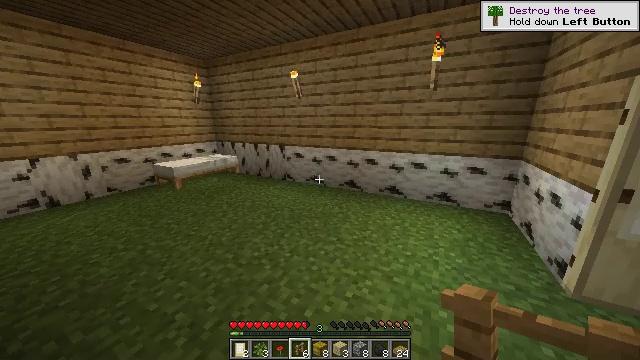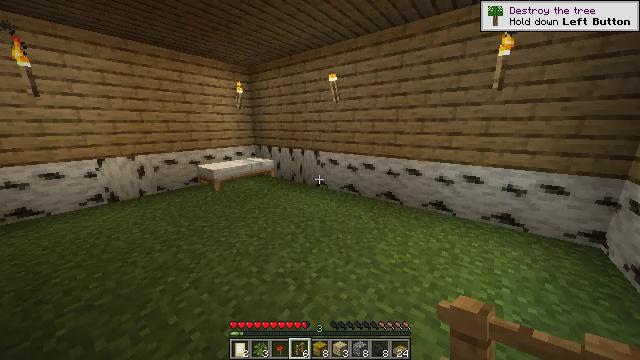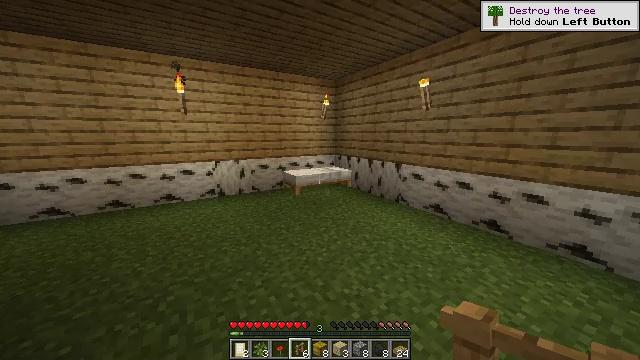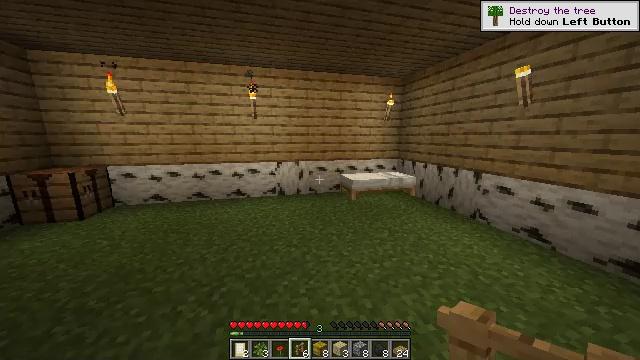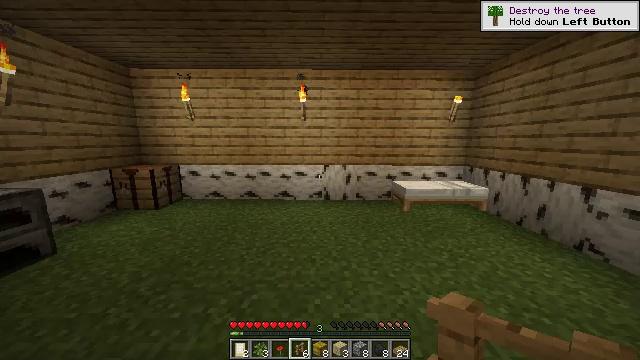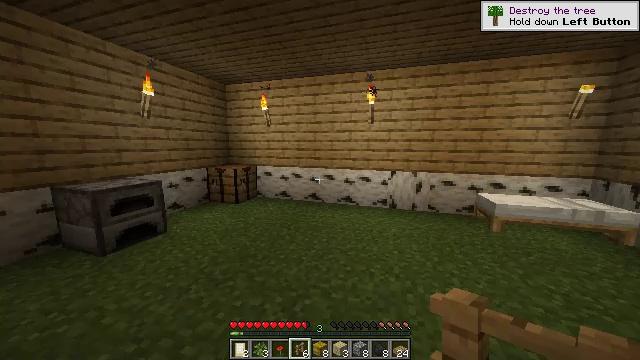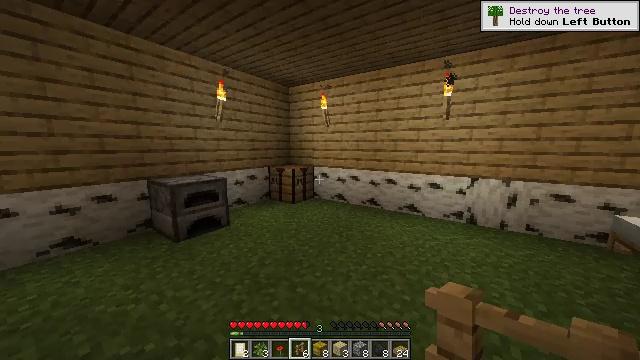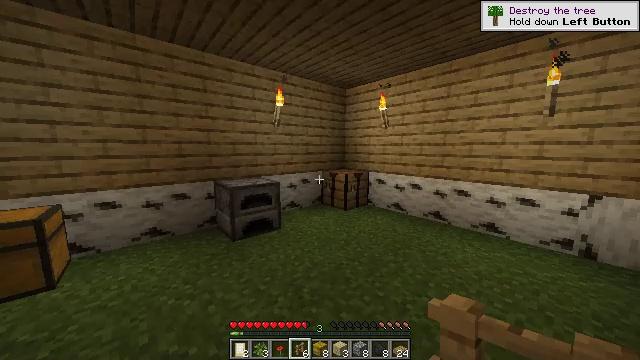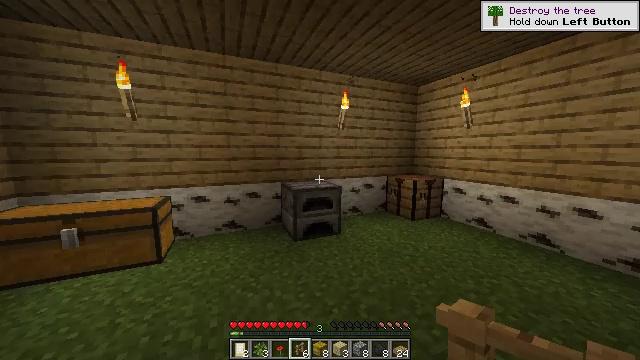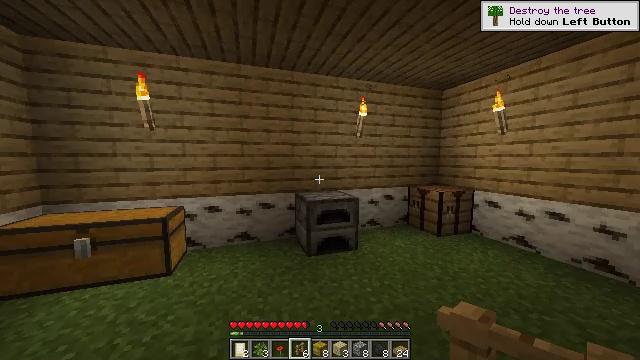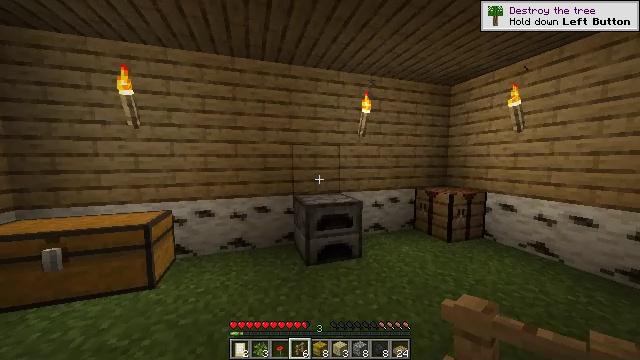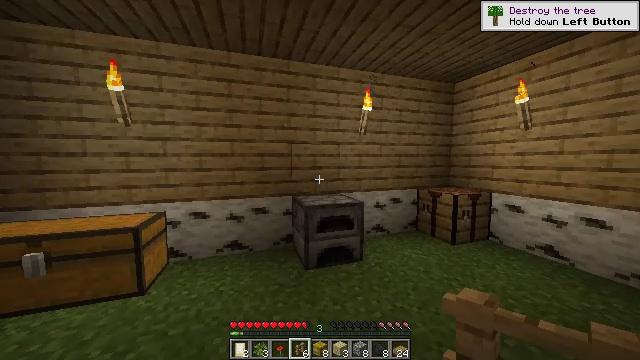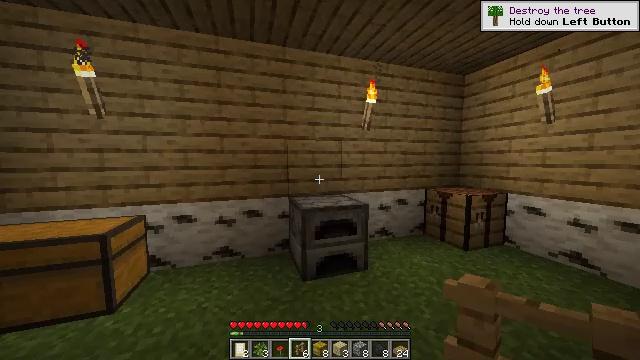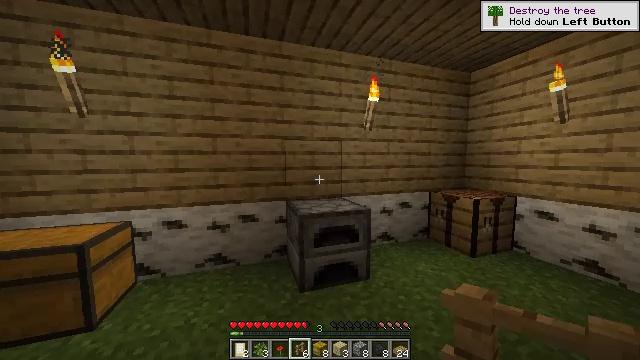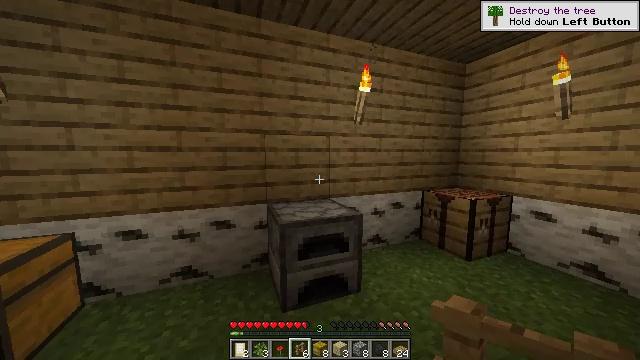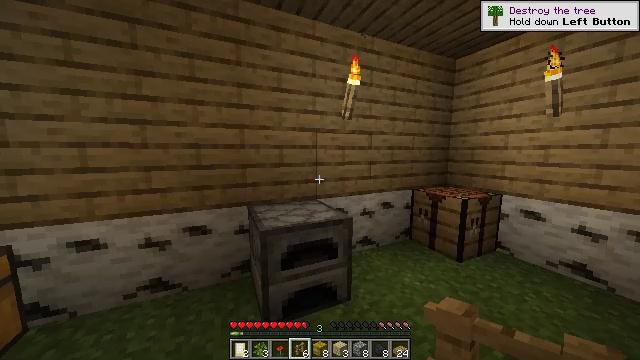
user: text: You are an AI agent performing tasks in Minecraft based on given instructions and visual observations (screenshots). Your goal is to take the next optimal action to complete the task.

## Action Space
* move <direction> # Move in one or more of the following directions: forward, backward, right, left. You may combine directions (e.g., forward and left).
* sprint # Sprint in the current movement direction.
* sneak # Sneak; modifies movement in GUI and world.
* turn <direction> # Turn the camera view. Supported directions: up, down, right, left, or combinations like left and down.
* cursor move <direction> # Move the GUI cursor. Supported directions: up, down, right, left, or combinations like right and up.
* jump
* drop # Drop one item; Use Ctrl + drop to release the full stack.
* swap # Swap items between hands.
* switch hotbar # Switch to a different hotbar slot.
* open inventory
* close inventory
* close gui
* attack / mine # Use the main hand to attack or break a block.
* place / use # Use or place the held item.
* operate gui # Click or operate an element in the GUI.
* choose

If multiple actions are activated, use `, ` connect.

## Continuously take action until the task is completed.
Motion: motion action
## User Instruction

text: Craft the birch fence gate with birch wood materials.
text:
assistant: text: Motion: move forward, sprint, turn left and up
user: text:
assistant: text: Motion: move forward, sprint, turn left and up
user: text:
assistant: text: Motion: move forward, sprint, turn left
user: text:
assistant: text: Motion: move forward, sprint, turn left
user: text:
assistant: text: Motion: move forward, sprint, turn left and up
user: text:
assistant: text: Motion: move forward, sprint, turn left
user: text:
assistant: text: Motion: move forward, sprint, turn left
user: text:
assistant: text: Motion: move forward, sprint, turn left
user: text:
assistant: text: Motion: move forward, sprint, turn left and up
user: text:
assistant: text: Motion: move forward, sprint
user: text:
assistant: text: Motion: move forward, sprint
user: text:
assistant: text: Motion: move forward, sprint
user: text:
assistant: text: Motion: move forward, sprint
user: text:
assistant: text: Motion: move forward, sprint, turn right and down
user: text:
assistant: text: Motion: move forward, sprint, turn right
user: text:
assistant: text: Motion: move forward, sprint, turn left and down
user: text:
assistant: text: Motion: move forward, sprint, turn left and down
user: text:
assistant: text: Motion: move forward, sprint, turn left and down
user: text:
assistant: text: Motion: move forward, sprint, turn left and down
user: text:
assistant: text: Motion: move forward, sprint, turn left and down
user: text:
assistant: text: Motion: move forward, sprint, turn left and up
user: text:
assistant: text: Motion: move forward, sprint, turn left
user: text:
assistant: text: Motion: move forward, sprint, turn right
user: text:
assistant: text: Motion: move forward, sprint, turn right and down
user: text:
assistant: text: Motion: move forward, sprint, turn right
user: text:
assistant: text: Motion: move forward, sprint, turn right
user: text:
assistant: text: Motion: move forward, sprint, turn right
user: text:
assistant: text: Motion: move forward, sprint, turn right
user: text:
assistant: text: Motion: move forward, sprint, turn right
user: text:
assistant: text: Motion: move forward, sprint, turn right